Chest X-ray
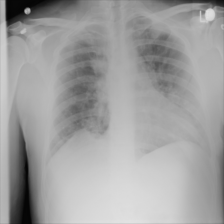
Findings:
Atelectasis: negative
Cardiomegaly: negative
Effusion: negative
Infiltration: negative
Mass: negative
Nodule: negative
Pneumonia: negative
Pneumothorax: negative
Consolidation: negative
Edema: negative
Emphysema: negative
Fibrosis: negative
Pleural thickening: negative
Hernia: negative